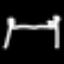
Label: bed